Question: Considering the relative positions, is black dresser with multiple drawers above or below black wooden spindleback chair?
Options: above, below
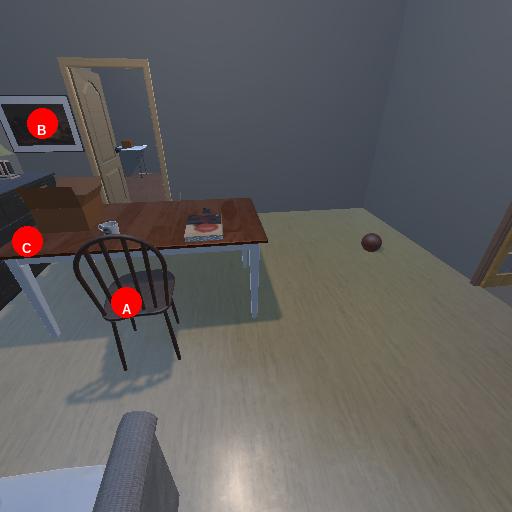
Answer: above